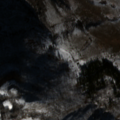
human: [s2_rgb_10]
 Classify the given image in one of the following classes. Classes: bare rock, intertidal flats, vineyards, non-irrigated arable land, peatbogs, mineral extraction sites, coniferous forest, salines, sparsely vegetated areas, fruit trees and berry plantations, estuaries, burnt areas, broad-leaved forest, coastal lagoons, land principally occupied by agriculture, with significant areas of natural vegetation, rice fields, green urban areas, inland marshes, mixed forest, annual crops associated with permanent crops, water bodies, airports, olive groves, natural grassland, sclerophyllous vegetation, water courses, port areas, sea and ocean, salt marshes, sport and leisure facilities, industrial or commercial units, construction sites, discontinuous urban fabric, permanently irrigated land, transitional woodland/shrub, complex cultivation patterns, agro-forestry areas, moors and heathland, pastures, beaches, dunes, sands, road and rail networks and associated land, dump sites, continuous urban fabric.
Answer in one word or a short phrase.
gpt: broad-leaved forest, coniferous forest, natural grassland, transitional woodland/shrub